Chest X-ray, PA view. Patient: 25 years old, sex M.
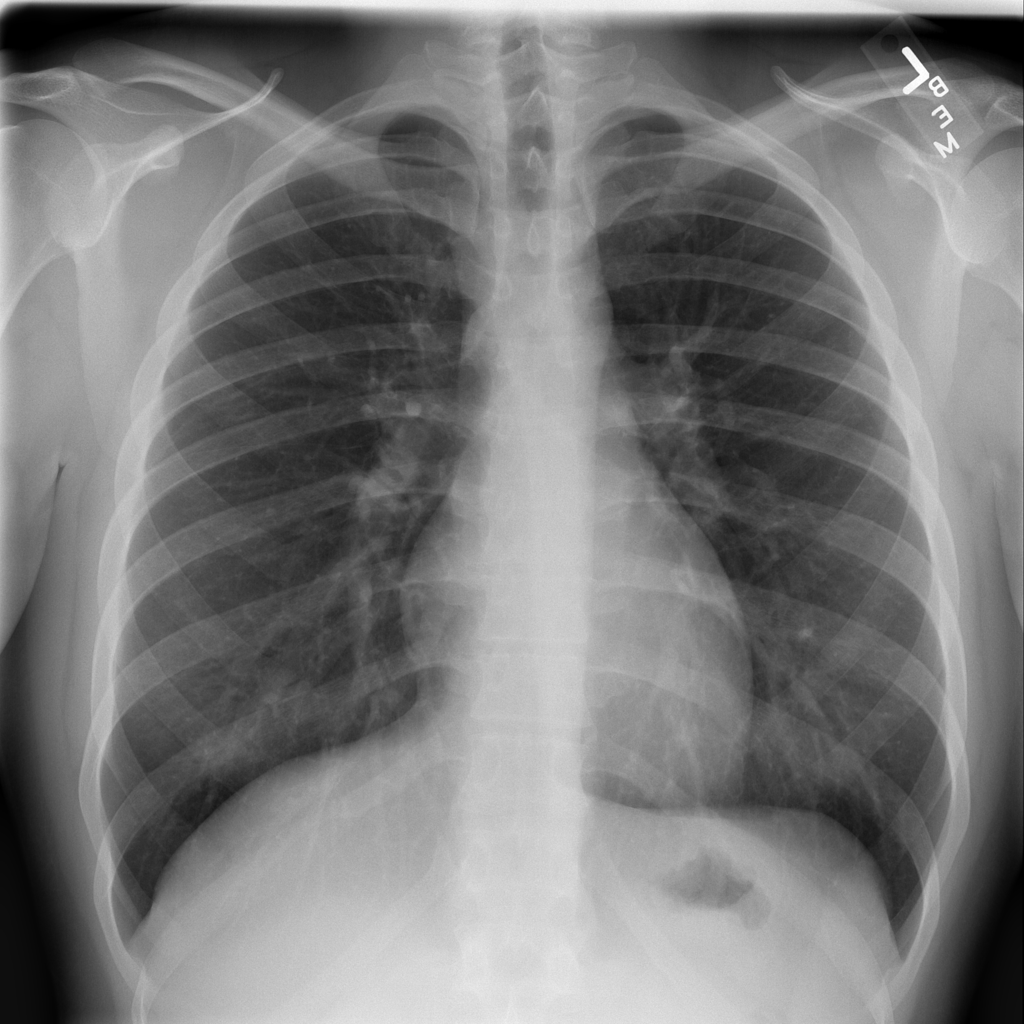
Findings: No Finding